Question: With the risk of double posting (I have found and studied similar questions, but the answers didn't seem to work for me):
In my ViewController.h I have this:
'''
@interface ViewController : UIViewController<UIWebViewDelegate>{
IBOutlet UIWebView * webView;
'''
In my ViewController.m I have this:
'''
@synthesize webView
'''
and this:
'''
- (void)webViewDidFinishLoading:(UIWebView *)webView
{
NSLog(@"This doesn't output to the console");
[activityIndicator stopAnimating];
}
'''
and in the ViewDidLoad I have this:
'''
[webView loadRequest:[NSURLRequest requestWithURL:[NSURL URLWithString:URL]]];
'''
On my storyboard, I have placed a UIWebView, and connected it to 'webView'. I also set its delegate to ViewController.

It seems to me that I am missing something in the whole chain of linked things, but I don't see what. I'm pretty sure it is something stupid, so don't hesitate to vote me down or curse at me. I just want to understand this.
Oh, and I tried adding webView.delegate=self to several suggested locations, but that didn't help either.
Thanks ahead
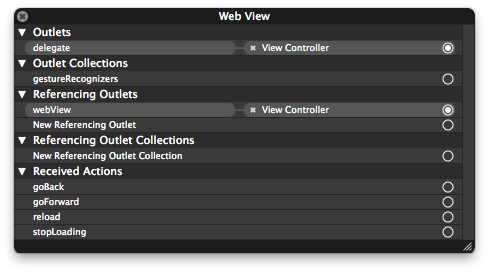
Answer: the method name is:
'''
- (void)webViewDidFinishLoad:(UIWebView *)webView
'''
and not:
'''
- (void)webViewDidFinishLoading:(UIWebView *)webView
'''
(remove ..ing)